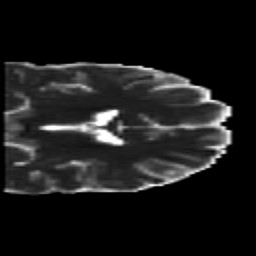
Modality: MD
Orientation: coronal
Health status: healthy
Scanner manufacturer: siemens
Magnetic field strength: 3 T
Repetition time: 10 s
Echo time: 0.092 s